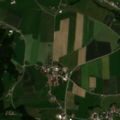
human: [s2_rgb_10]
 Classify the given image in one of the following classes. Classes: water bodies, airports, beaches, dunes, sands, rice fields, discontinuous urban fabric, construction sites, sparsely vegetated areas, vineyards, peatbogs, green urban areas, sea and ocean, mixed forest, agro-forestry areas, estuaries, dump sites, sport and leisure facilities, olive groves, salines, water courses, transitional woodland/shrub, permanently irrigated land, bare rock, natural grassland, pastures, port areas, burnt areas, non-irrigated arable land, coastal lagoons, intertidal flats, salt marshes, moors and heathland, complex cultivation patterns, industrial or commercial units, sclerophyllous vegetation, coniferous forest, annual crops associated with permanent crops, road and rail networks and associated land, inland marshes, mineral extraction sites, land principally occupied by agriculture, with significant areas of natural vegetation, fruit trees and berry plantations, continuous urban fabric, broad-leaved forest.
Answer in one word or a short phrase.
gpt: discontinuous urban fabric, non-irrigated arable land, complex cultivation patterns, coniferous forest